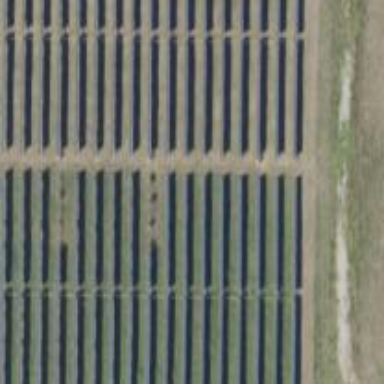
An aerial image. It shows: Solar power generator using photovoltaic method with solar photovoltaic panel types.